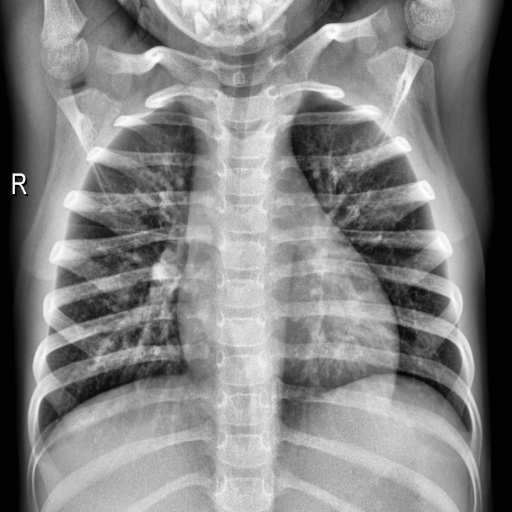
Finding: NORMAL